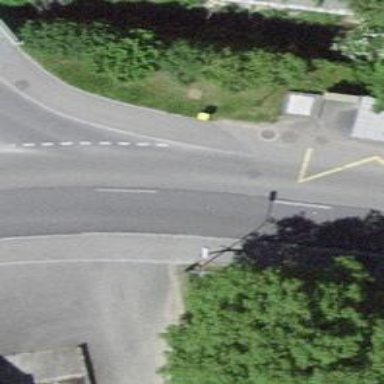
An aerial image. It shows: Guidepost providing information.